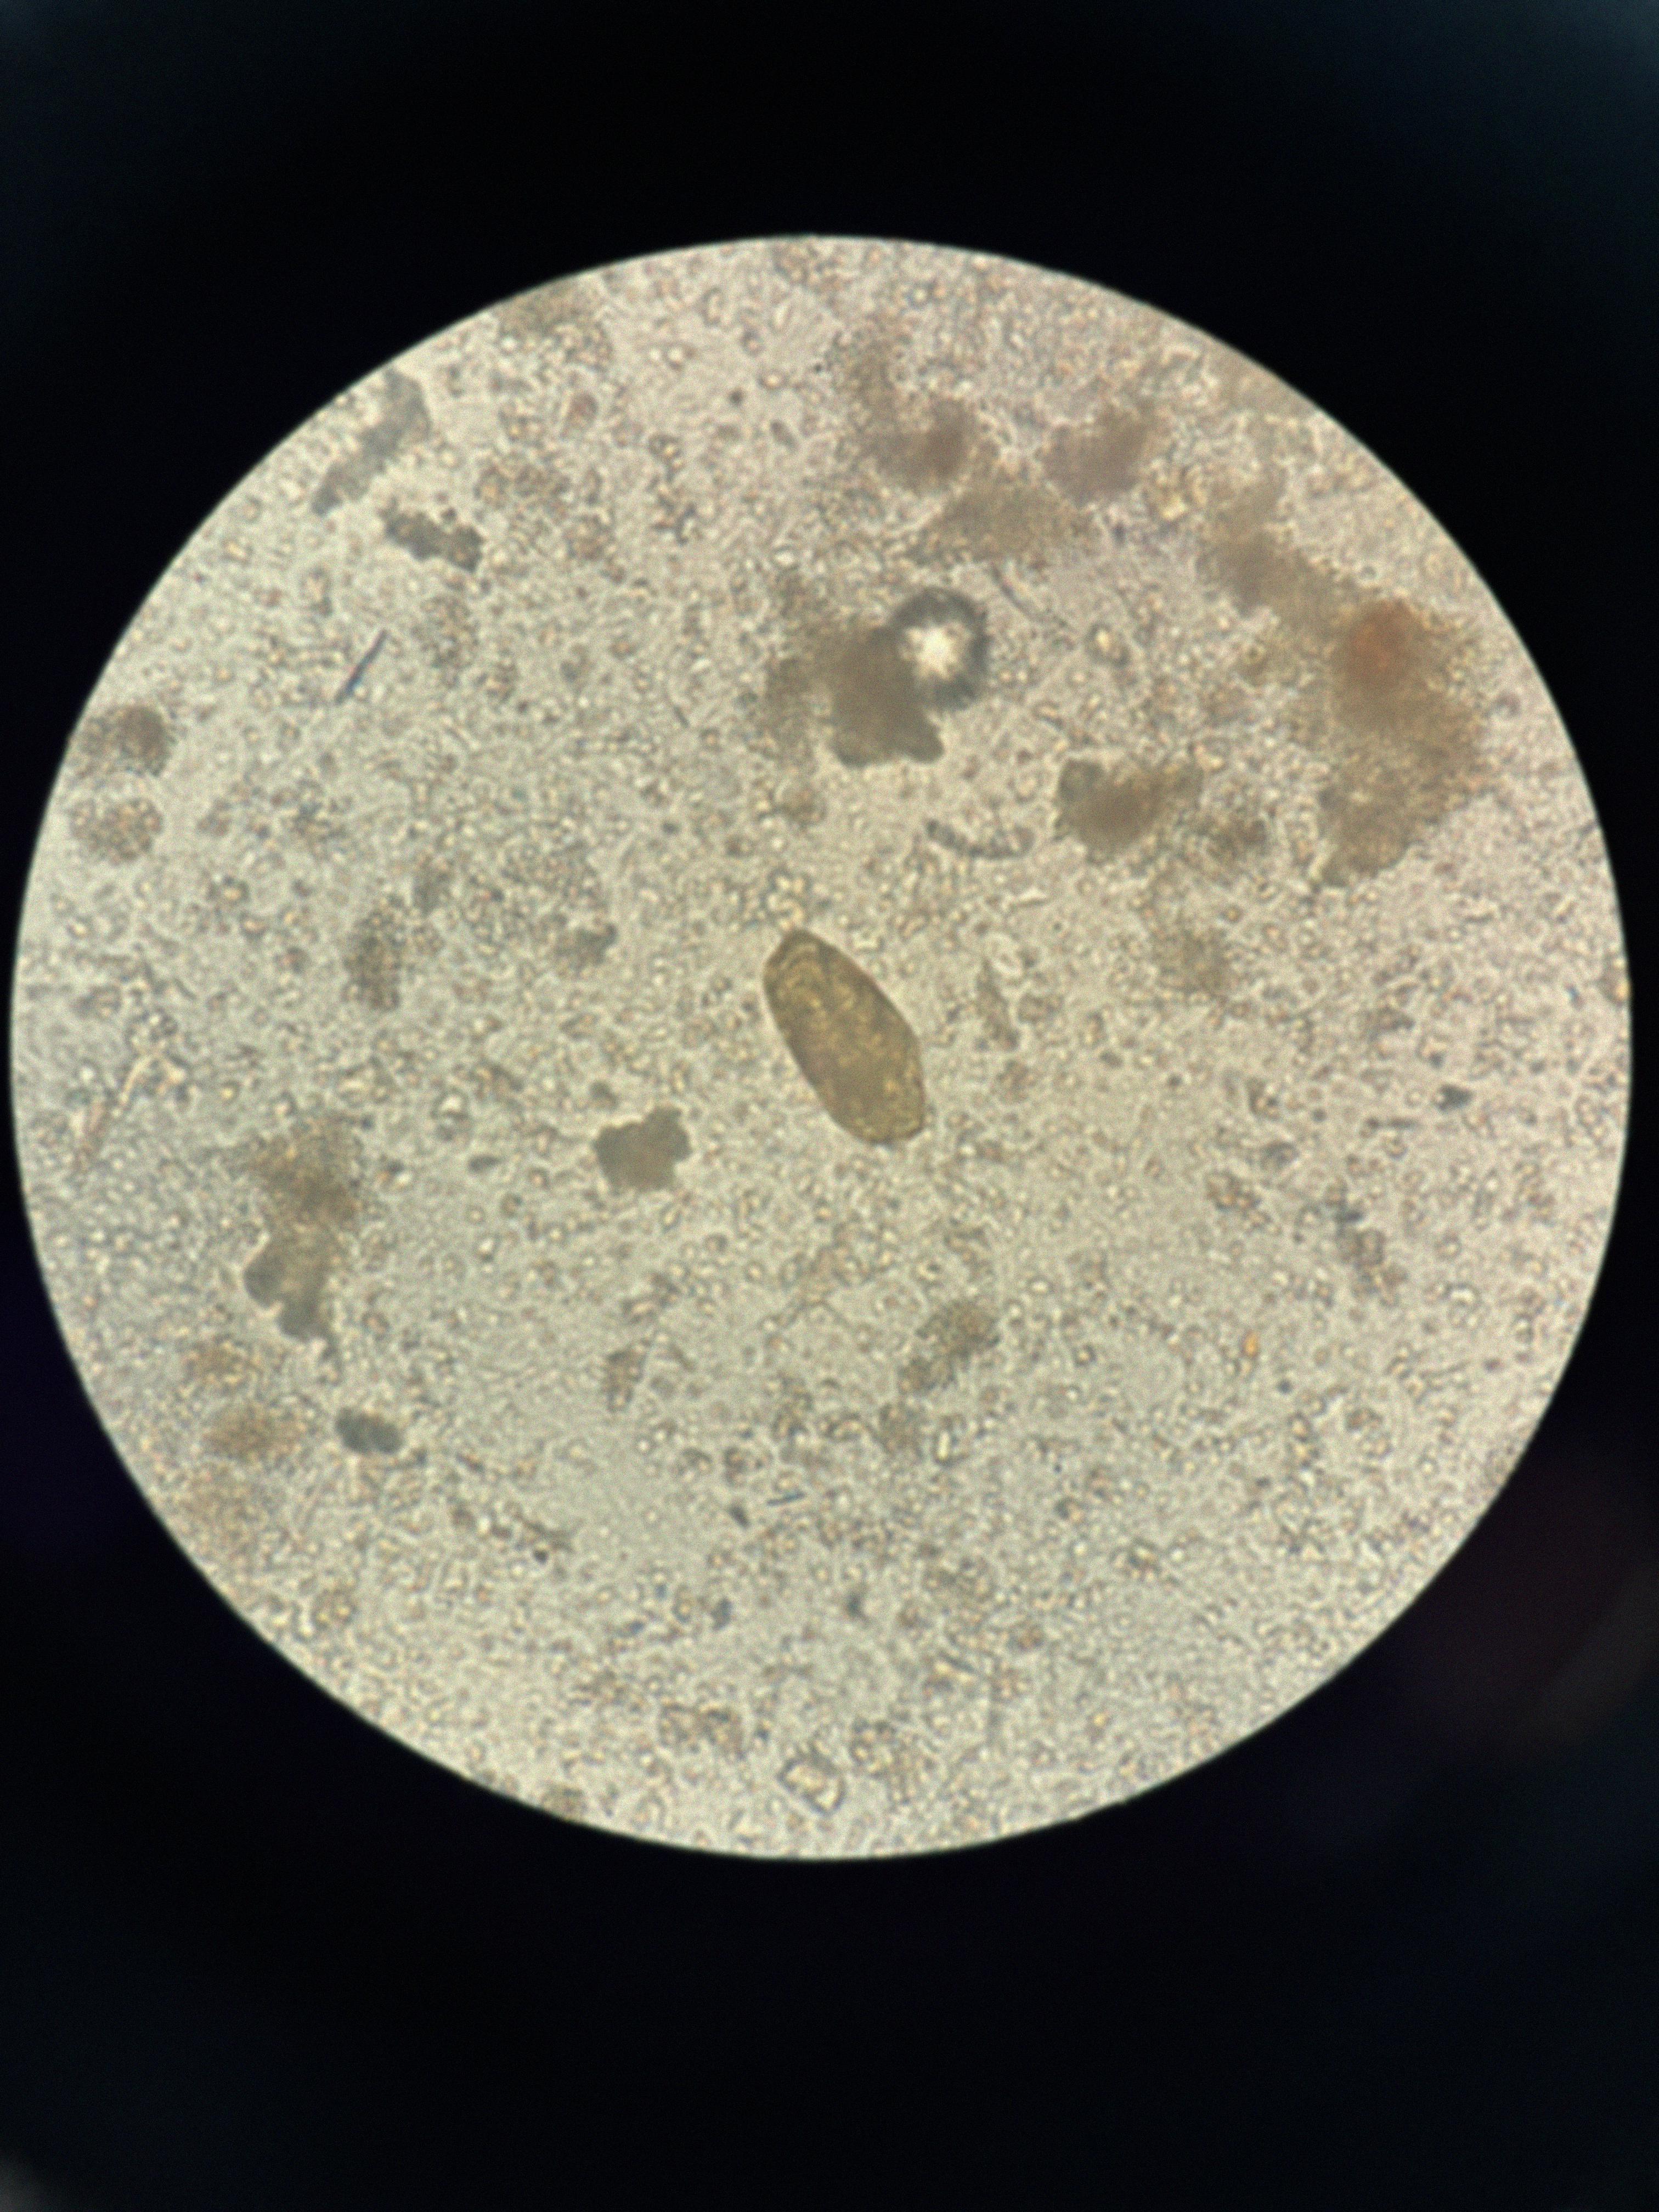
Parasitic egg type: Paragonimus spp